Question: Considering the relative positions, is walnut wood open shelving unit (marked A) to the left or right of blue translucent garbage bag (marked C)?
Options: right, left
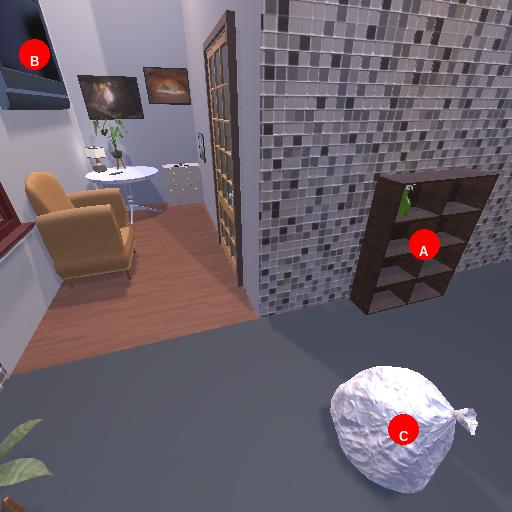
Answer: right